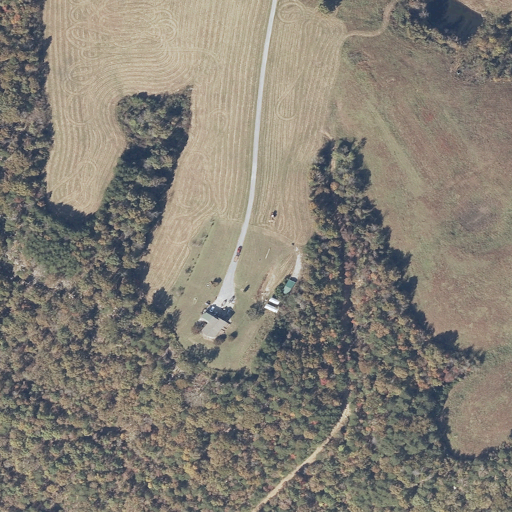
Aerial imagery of cape in Alabama named Goat Point containing pasture, deciduous forest, low intensity development, open development, and mixed forest